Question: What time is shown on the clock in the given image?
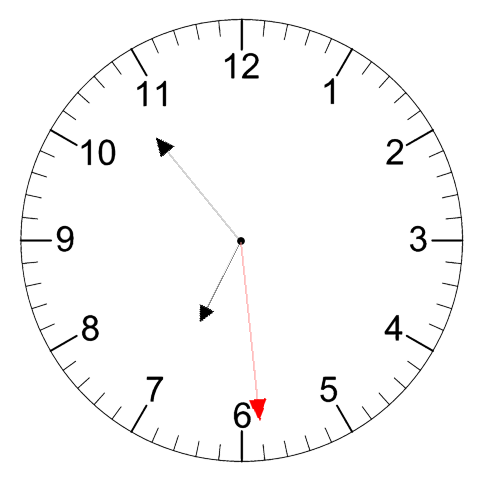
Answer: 06:53:29